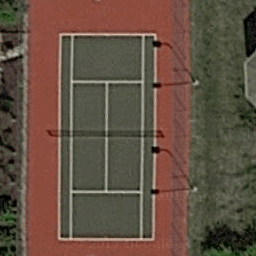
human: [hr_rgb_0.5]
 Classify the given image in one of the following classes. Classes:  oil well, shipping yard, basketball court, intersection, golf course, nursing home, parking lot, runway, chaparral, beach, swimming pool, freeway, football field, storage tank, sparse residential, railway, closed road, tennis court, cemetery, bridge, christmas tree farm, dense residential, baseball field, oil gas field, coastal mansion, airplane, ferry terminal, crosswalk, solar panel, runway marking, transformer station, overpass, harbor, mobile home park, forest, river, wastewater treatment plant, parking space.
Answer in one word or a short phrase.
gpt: tennis court